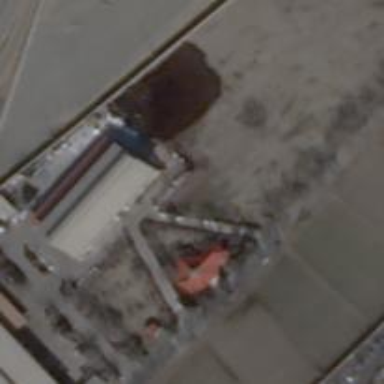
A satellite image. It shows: Industrial building.